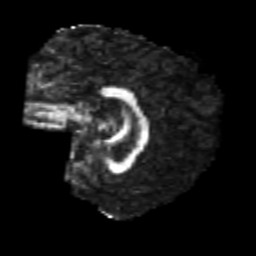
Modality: FA
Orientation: sagittal
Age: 23
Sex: female
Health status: healthy
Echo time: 0.074 s